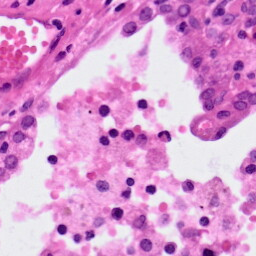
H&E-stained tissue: Lung